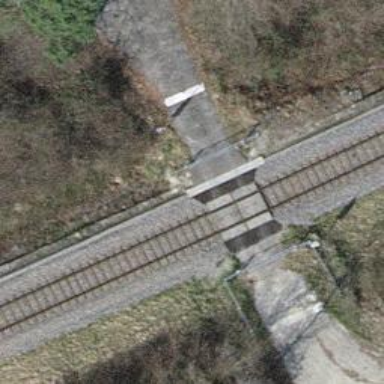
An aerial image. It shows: Level crossing along the railway.